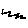
Label: zigzag